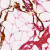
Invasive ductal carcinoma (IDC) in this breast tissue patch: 0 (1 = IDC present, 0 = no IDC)